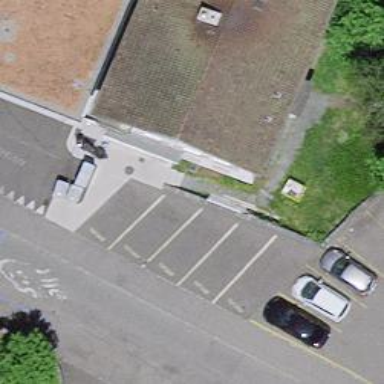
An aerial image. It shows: Fast food establishment.